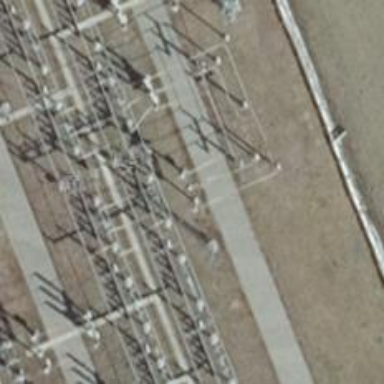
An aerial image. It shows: Power line with 3 cables. It uses busbar.